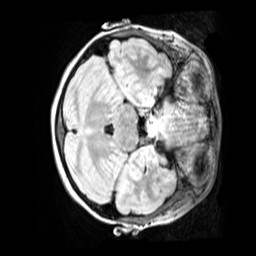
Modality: FLAIR
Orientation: axial
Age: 11
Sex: female
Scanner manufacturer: siemens
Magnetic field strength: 3 T
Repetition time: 5 s
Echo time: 0.388 s